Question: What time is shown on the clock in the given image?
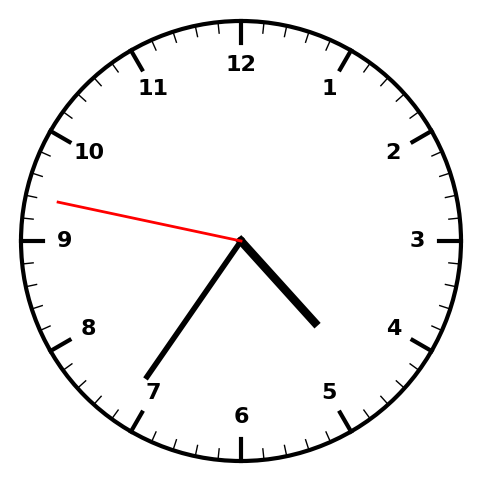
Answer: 04:35:47